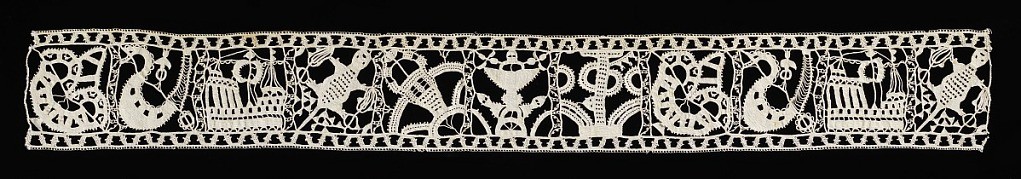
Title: Band
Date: early 17th century
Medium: linen Technique: needle lace, reticella style
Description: Lace band in which ships alternate with mythical sea creatures. With attached border of stylized heart-shaped forms, taken from design by Parasole of 1597.